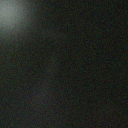
Screen state: off